Field crop: tomato
Growth stage: 1
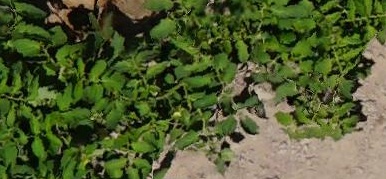
Species: tomato